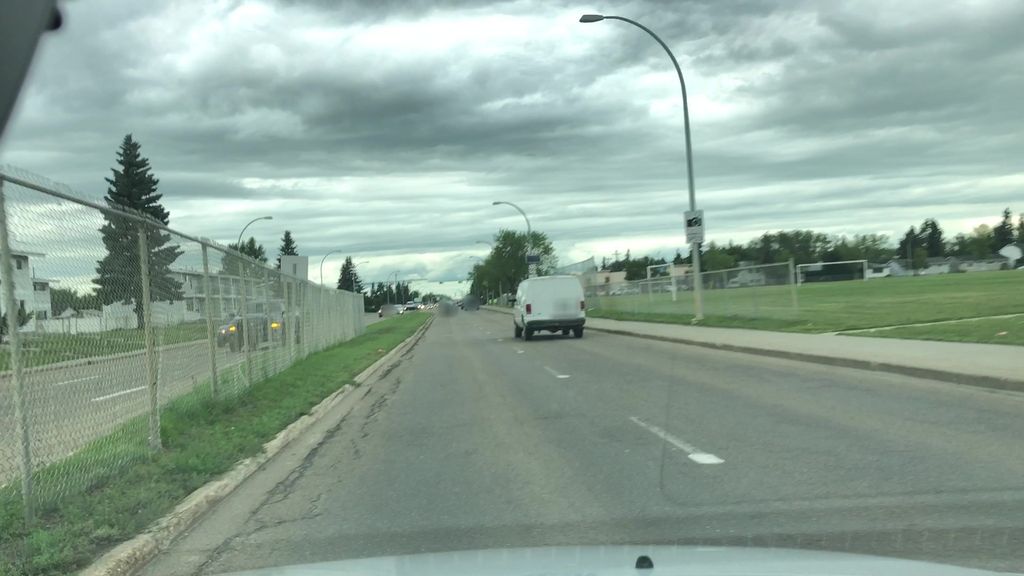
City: edmonton